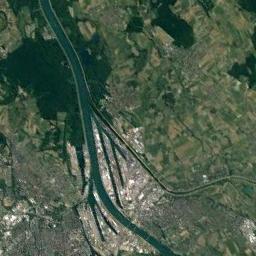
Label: river